Interaction volume radius: 10 \u00c5
Interaction volume height: 15 \u00c5
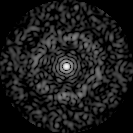
Disorder parameter: 0.8216